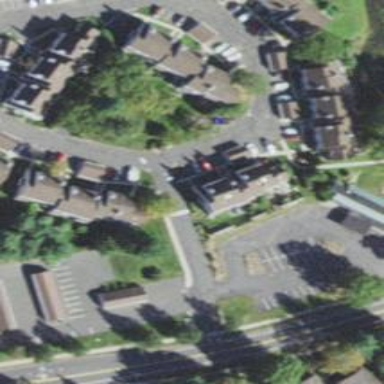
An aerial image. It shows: Condominium within residential area.